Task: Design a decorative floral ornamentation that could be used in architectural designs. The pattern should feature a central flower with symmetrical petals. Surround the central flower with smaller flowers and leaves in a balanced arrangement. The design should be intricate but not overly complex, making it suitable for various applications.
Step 1786:
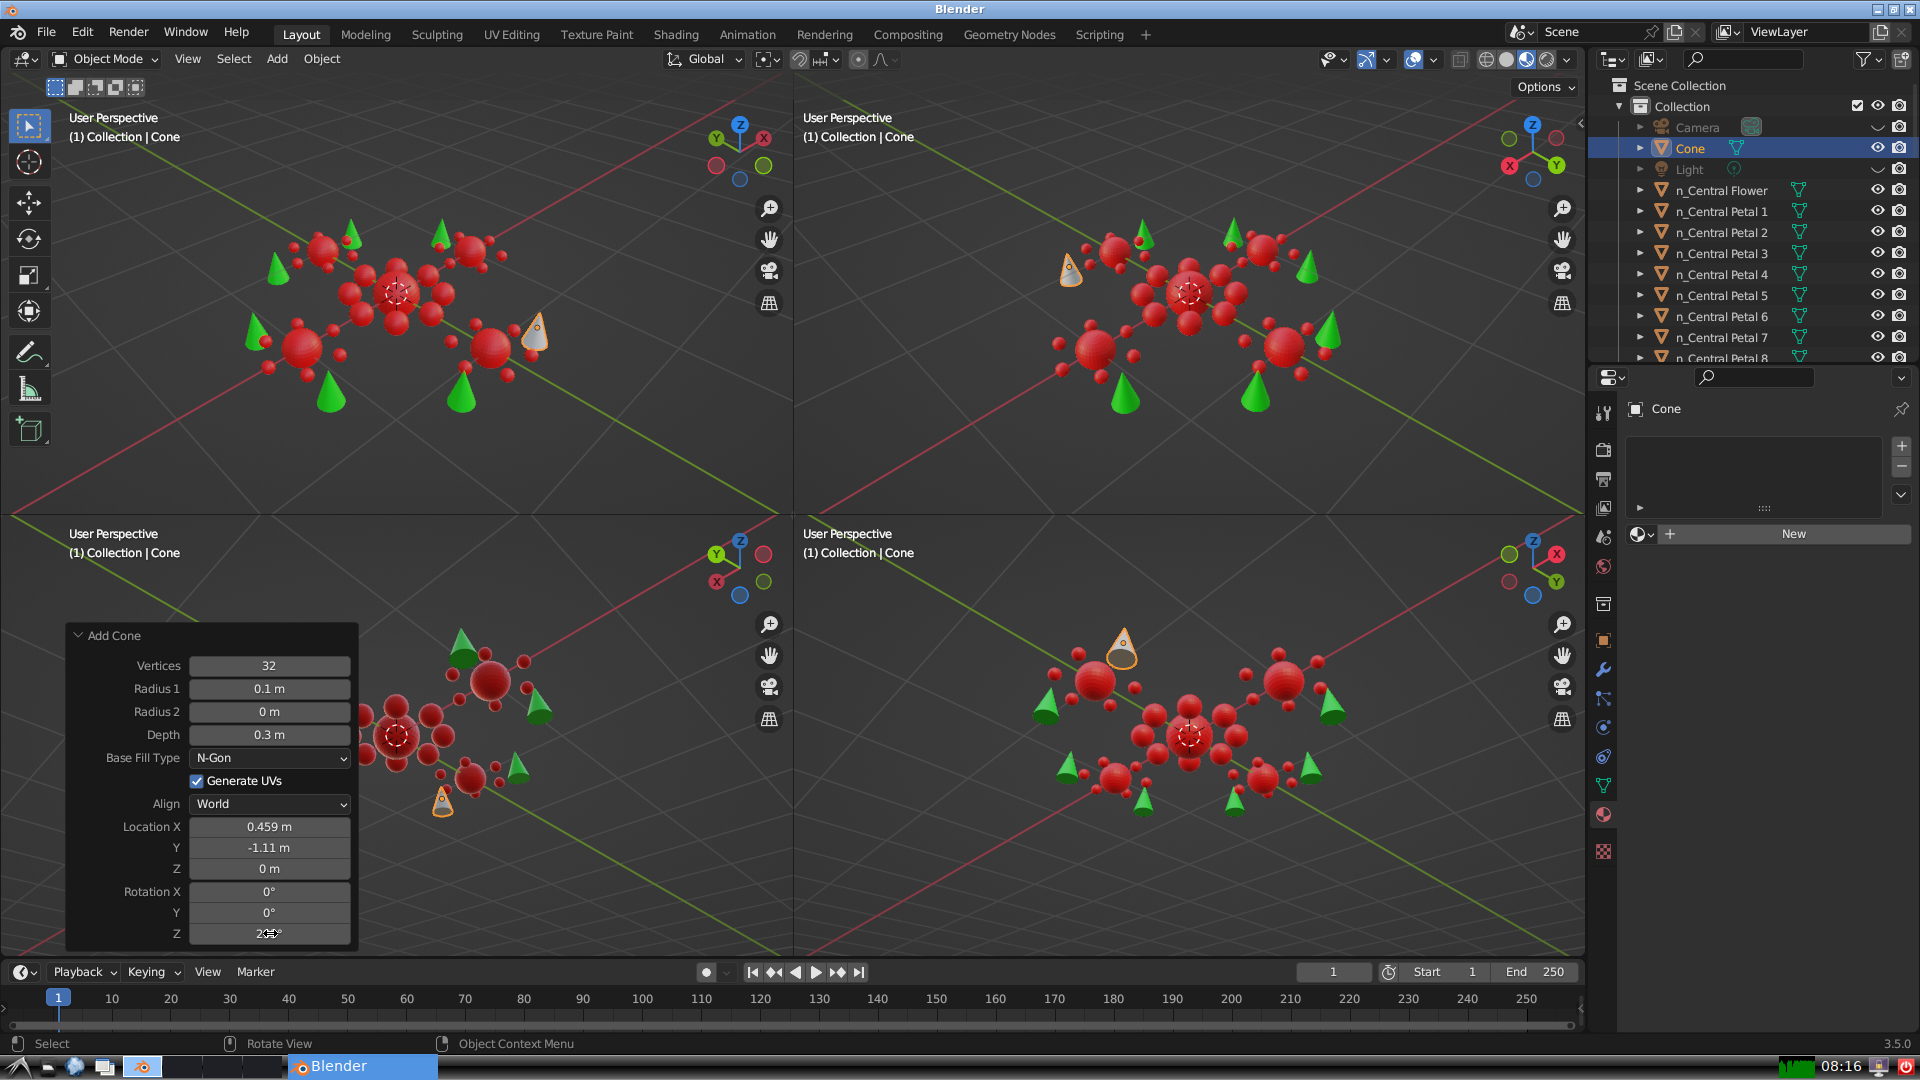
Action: {"mouse_move": [1608, 631]}